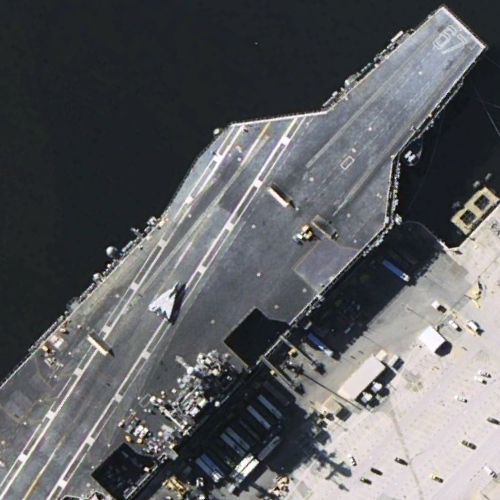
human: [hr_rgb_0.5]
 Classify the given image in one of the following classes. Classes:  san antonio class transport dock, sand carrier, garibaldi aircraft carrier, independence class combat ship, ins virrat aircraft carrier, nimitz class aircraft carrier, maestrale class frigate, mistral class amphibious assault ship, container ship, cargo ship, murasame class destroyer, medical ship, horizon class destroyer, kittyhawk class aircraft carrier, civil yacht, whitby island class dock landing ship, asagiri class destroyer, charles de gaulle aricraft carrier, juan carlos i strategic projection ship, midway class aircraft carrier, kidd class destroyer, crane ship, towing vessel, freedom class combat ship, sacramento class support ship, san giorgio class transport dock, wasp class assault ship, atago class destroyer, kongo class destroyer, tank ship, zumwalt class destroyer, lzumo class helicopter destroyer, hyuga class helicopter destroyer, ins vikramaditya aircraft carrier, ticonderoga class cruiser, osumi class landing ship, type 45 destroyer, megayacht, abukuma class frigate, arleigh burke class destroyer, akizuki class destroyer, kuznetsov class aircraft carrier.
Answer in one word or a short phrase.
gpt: KittyHawk class aircraft carrier